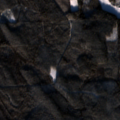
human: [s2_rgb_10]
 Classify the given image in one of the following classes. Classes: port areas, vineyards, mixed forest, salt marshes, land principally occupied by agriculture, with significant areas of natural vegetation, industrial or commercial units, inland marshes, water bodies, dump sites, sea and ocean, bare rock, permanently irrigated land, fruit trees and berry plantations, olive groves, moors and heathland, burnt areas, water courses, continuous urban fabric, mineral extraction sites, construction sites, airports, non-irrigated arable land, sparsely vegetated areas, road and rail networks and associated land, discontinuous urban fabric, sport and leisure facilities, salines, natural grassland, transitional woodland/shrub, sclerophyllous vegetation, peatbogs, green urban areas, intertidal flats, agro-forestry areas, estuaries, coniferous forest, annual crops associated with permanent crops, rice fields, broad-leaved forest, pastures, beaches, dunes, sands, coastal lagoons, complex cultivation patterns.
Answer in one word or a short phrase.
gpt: coniferous forest, mixed forest